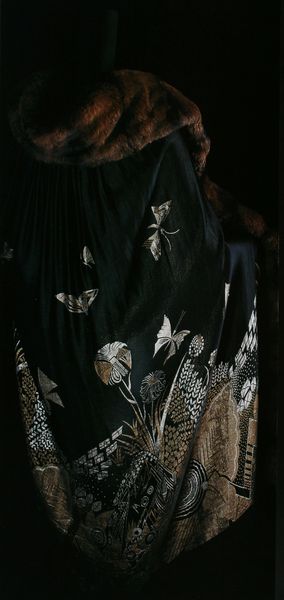
Titel: Umhang
Standort: Kyoto (Japan)
Institution: Kyoto Costume Institute
Schlagwörter: dunkel, umhang, grün, blume, blumen, braun, frau, kleid, nacht, schwarz, weiss, blüten, tuch, mode, muster, jacke, falten, pelz, samt, silber, gewand, mantel, stickerei, stoff, pflanzen, seide, dekor, foto, fotografie, druck, schmetterling, photo, schmetterlinge, seidenmalerei, kimono, abendmantel, kleidungsstück